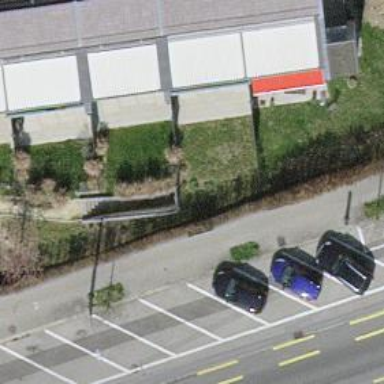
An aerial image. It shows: Set of steps on the road.